Question: I have a react app for a website that integrates with FastAPI and MongoDB. On my website, I ask the user to upload some information, this information will send to FastAPI to be processed and it will take time until the result show. I want to show a loading page when the user clicked on the Estimate button that shows in image <URL>. After that when the result is prepared I want to redirect to the result page.
]
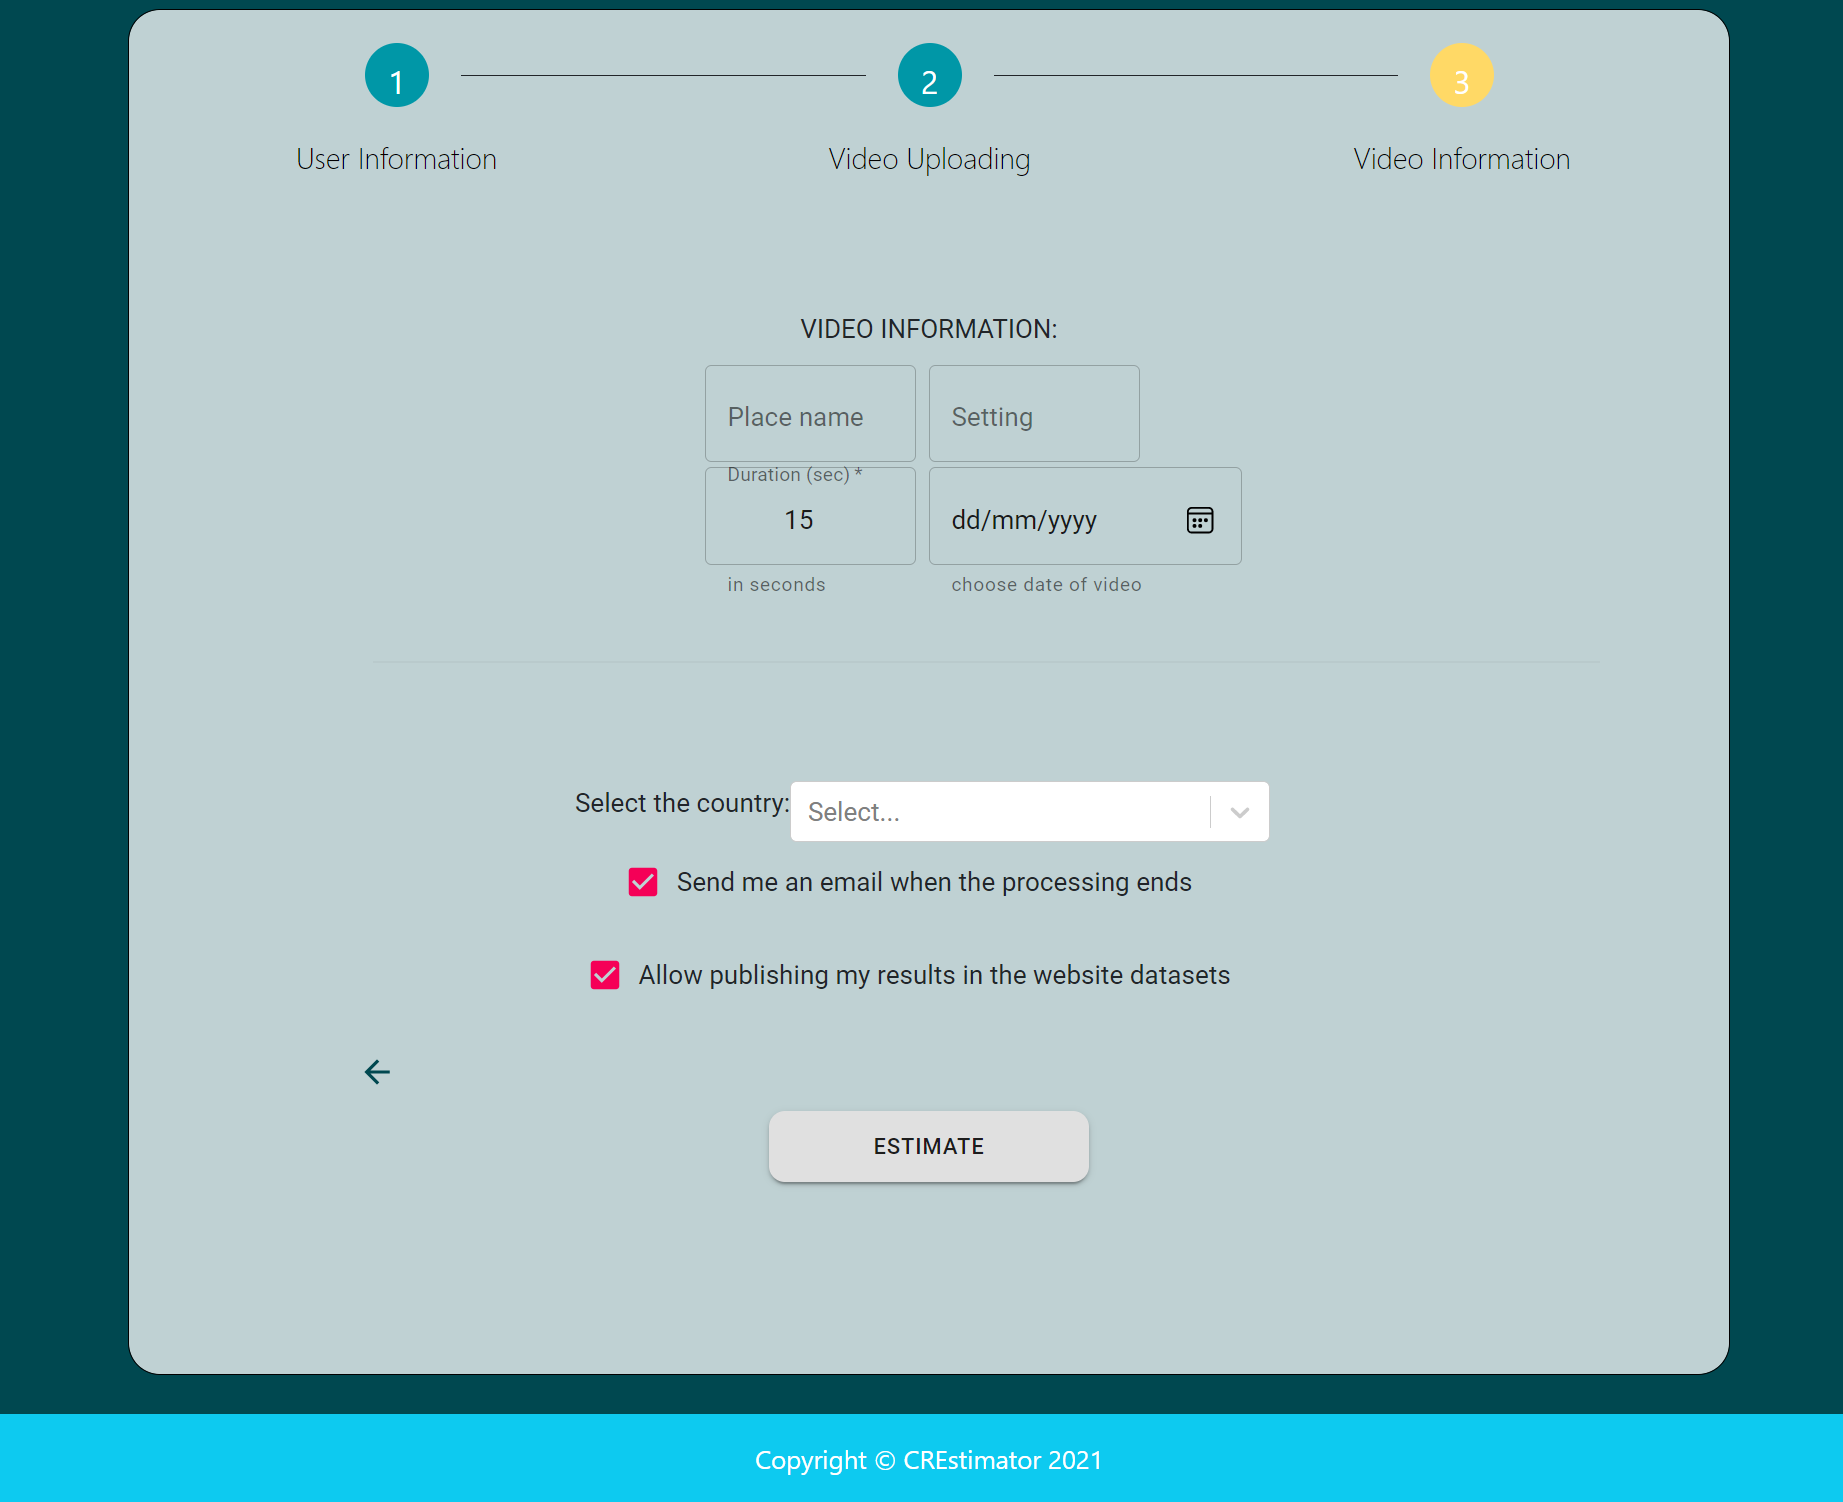
Answer: Try with this code
'''
import React from 'react'
import { Redirect } from 'react-router-dom'
const EstimatePage = (props) => {
const [loadig, setLoading] = useState(false);
const handleClick = (data) => {
setLoading(true)
//API Call for saving data
// Got response
// Check response is success or not
// If Success
setLoading(false)
// Redirect to result component
return <Redirect to='/result'/>
}
return(
<>
{loading && (<div>loading...</div>)}
<form>
//...Rest of form field
<button onClick={handleClick}>Estimate</button>
</form>
</>
)
}
'''